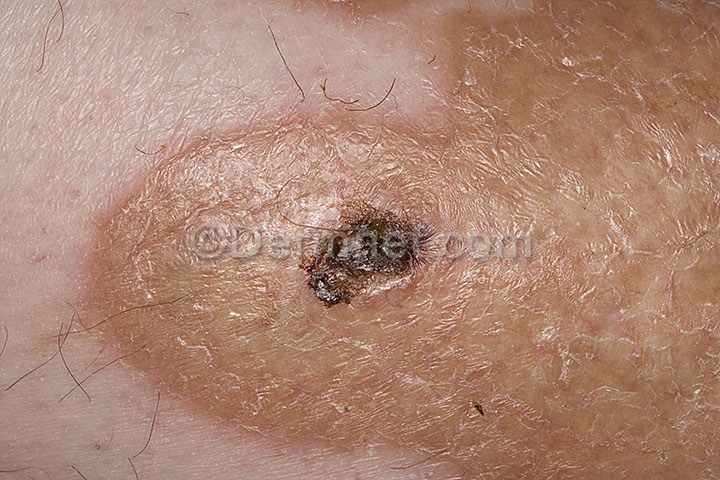
Disease: Systemic Disease